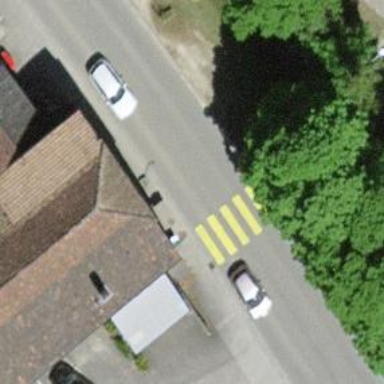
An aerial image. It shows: Uncontrolled zebra crossing on the road.